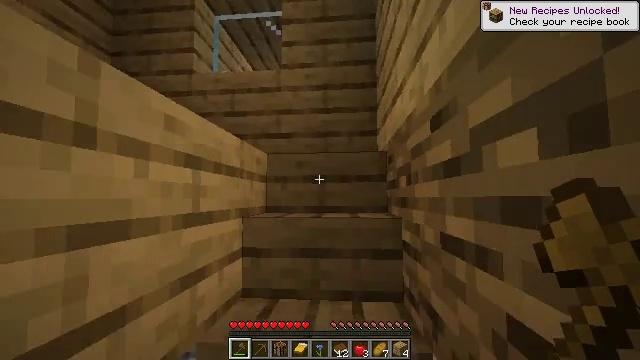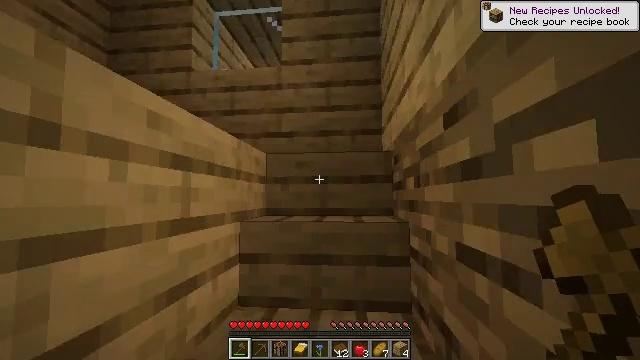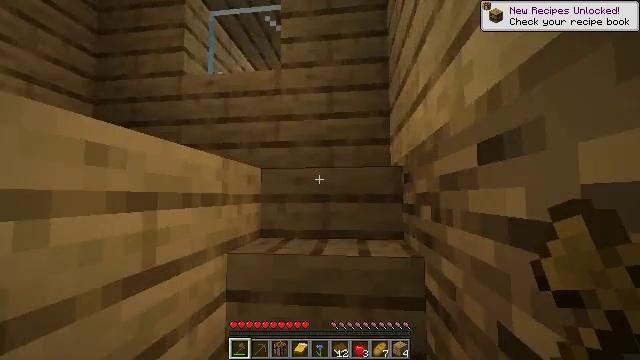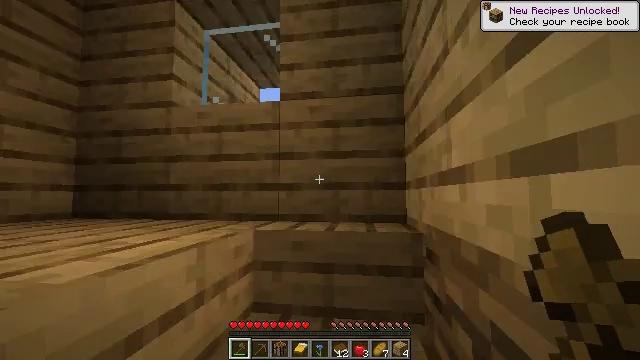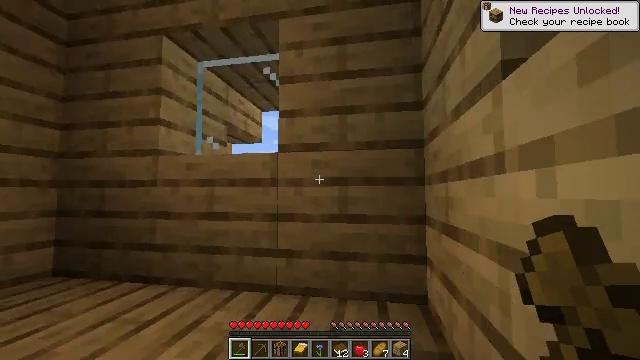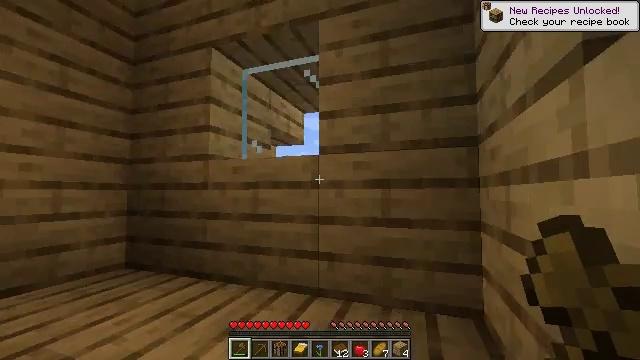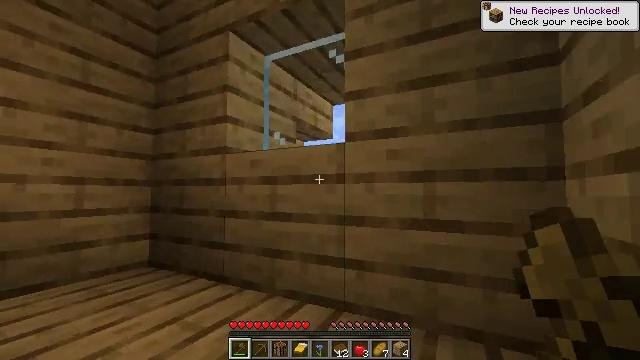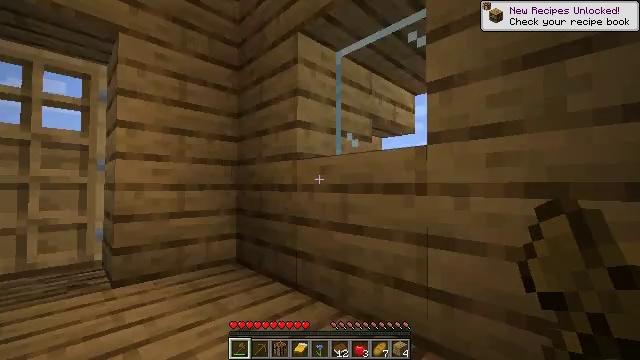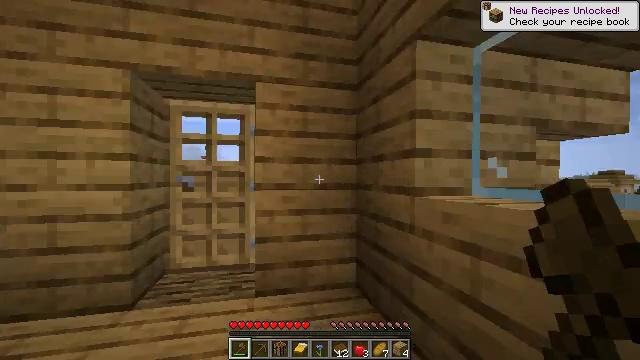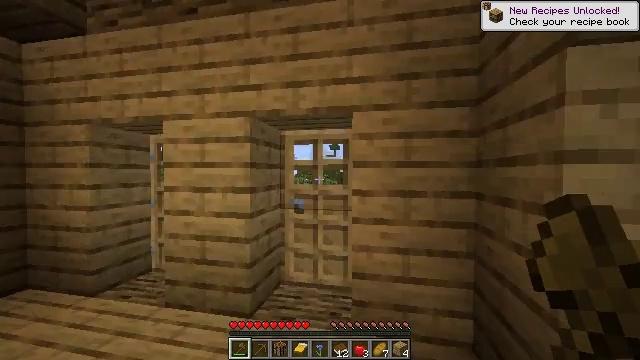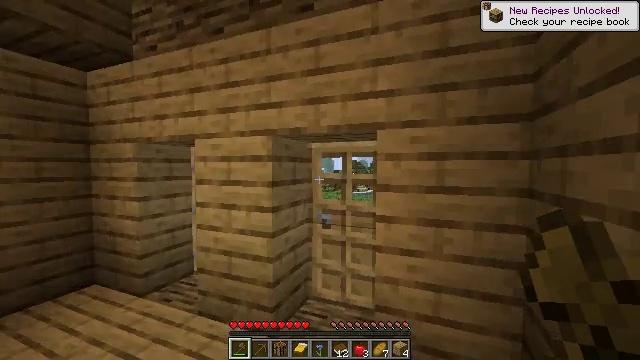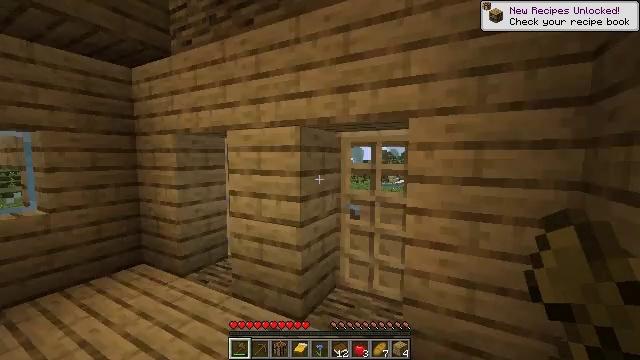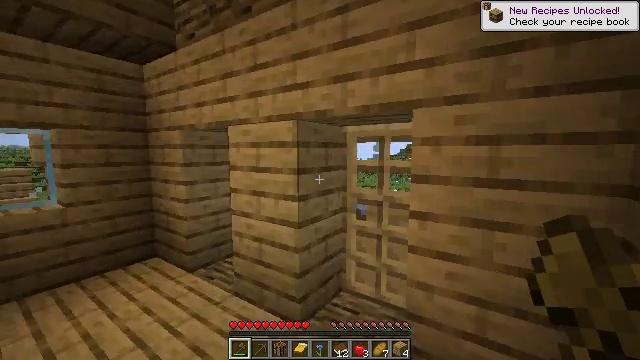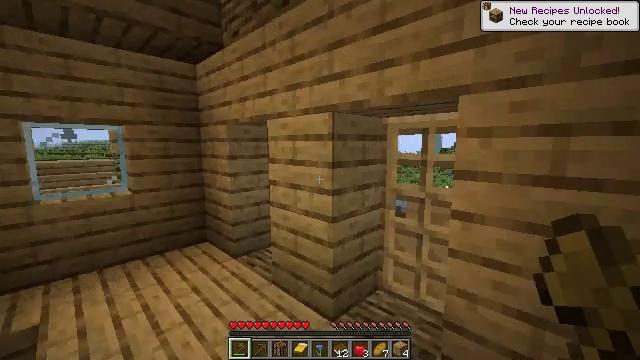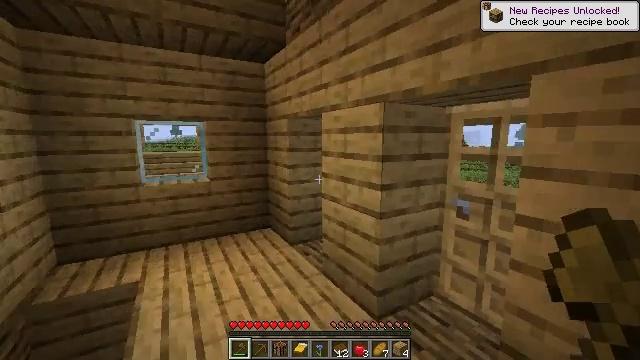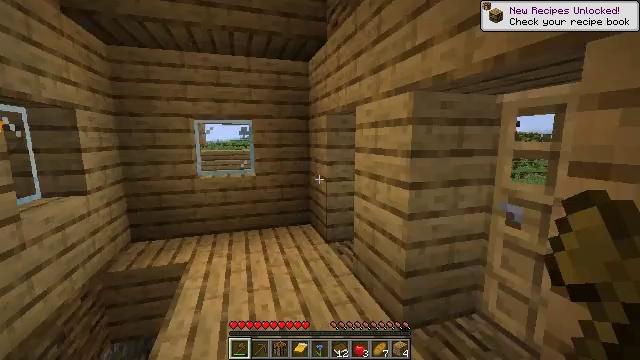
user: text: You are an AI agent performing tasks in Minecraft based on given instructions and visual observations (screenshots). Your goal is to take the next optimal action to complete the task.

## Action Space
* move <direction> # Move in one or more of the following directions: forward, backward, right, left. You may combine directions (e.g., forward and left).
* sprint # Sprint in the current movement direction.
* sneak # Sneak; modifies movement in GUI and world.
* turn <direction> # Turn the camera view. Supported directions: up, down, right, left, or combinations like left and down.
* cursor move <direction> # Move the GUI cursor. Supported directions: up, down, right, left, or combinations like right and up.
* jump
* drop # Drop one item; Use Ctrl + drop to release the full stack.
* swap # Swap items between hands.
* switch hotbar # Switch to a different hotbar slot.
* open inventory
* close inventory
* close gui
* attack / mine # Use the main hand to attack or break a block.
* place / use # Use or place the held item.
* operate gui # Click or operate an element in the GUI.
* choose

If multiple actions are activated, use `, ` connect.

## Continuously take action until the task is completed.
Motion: motion action
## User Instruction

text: Destroy the bookshelf.
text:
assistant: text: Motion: move forward and move right
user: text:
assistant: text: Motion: move forward, turn left
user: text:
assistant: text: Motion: move forward, turn left
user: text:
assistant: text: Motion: move forward, turn left
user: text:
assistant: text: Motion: move forward, turn left
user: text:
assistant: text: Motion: move forward, turn left
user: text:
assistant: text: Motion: move forward and move right, turn left and down
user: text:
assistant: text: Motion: move forward and move right, turn left and down
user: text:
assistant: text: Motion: move forward and move right, turn left
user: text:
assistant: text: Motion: move forward and move right, turn left and down
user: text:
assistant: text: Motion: move forward and move right, turn left and down
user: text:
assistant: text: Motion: move forward and move right, turn left and down
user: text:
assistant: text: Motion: move right, turn left and down
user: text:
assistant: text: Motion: move right, turn left and down
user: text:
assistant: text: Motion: move right, turn left
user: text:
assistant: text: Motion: move right, turn left
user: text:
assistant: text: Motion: move right, turn left
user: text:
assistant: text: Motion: move right
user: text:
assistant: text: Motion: move right
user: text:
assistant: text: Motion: move right
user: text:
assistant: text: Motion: turn right and down
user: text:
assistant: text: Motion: move left, turn right and down
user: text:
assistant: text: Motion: move left, turn right and down
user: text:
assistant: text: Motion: move left, turn right
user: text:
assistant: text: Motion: move left, turn right
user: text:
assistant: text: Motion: move left, turn right
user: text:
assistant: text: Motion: use / place
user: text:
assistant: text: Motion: move forward, use / place
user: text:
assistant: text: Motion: move forward, use / place
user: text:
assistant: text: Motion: move forward, use / place